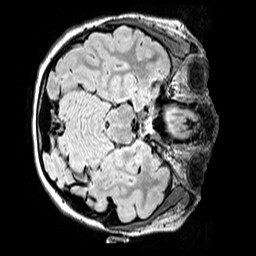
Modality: FLAIR
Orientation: axial
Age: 12
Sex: female
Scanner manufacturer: siemens
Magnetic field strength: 3 T
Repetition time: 5 s
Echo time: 0.388 s